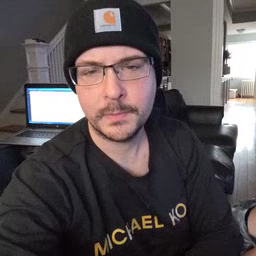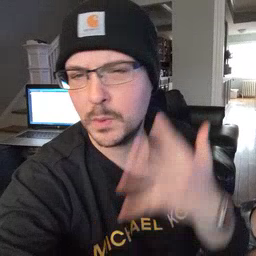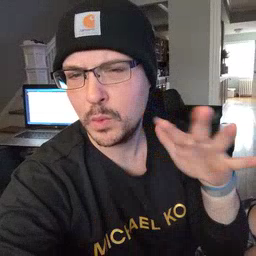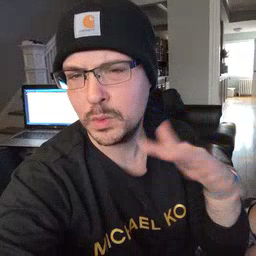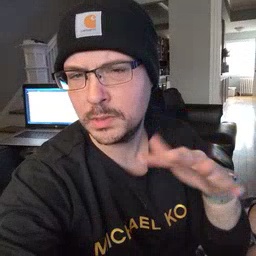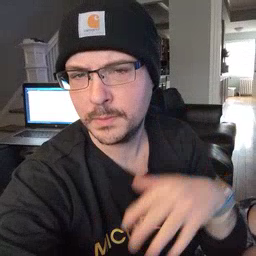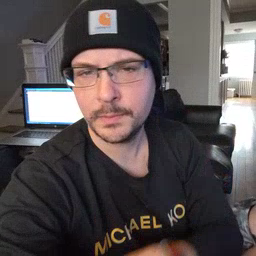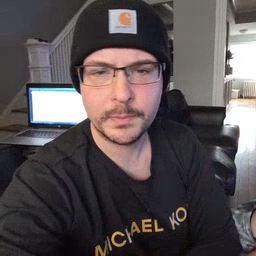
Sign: noisy